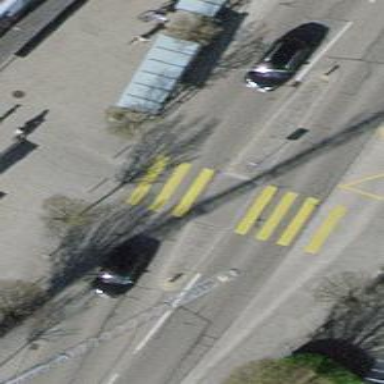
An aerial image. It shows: Uncontrolled crossing with pedestrian island.